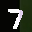
Label: 7